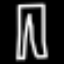
Label: pants